Question: Being that what gets displayed in the JTable is the stored object's 'toString', is it somehow possible to display other information?
For example, if I have a simple user object like this:
## User
'''
class User {
private String firstname;
private String lastname;
...
}
'''
Can I display the 'first' and 'last' name properties in their own column in a JTable?
Like this:

Currently, I'm storing the string properties of the 'User' object in the 'JTable' rather than the 'User' object itself.
## e.g.
'''
// where first/lastname are the strings retrieved
// via getFirstname() and getLastname() on the User object.
model.addRow(new Object[] {first, last });
'''
However, the problem with this is all the book keeping involved anytime I need to retrieve and build the Object that the user clicks on in the JTable. Is it possible to store the User object in the JTable, but have it display different properties depending on the column it's in?
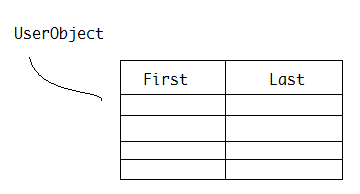
Answer: Yes it is. Just define a different <URL> to each column:
'''
User user = new User("Zack", "Yoshyaro");
DefaultTableModel model = new DefaultTableModel(new Object[]{"First", "Last"}, 0);
model.addRow(new Object[]{user, user}); // note user must be added for each column, but it's the same object
JTable table = new JTable(model);
TableColumn firstName = table.getColumn("First");
firstName.setCellRenderer(...); // a cell renderer that shows user.getFirstName();
TableColumn lastName = table.getColumn("Last");
lastName.setCellRenderer(...); // a cell renderer that shows user.getLastName();
'''
See <URL> tutorial.